Field crop: maize
Growth stage: 2
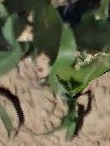
Species: maize